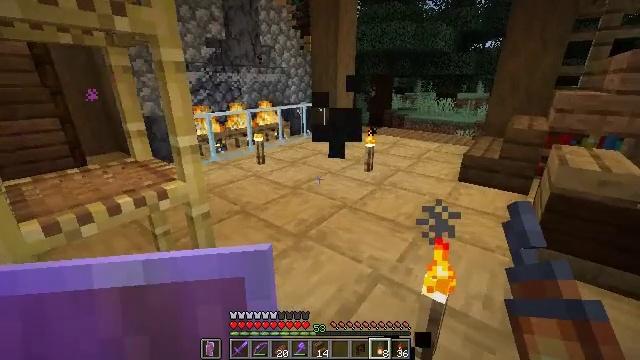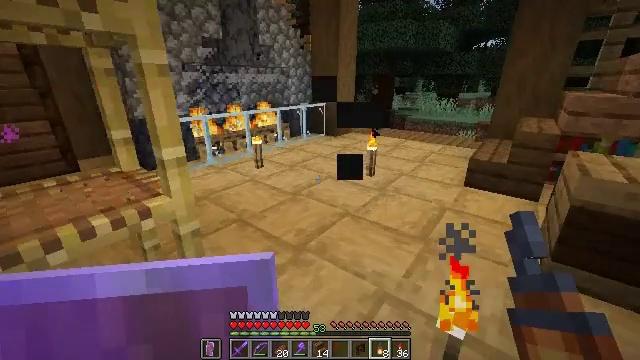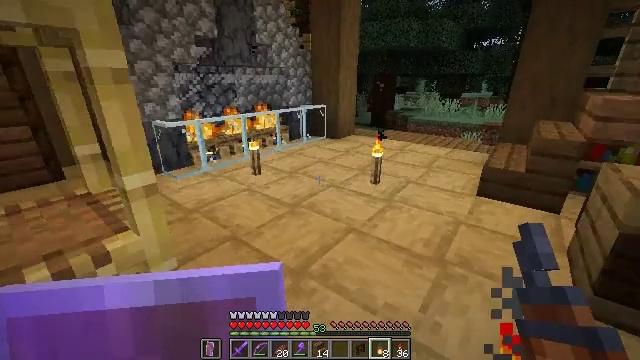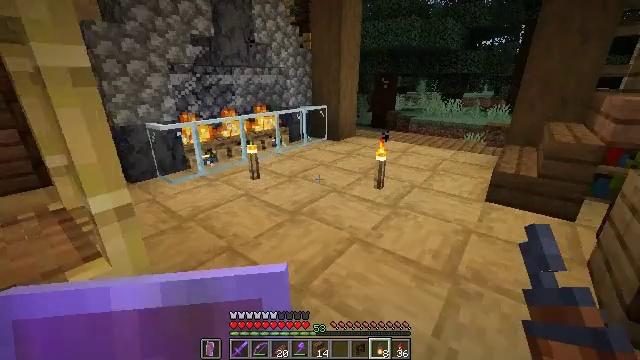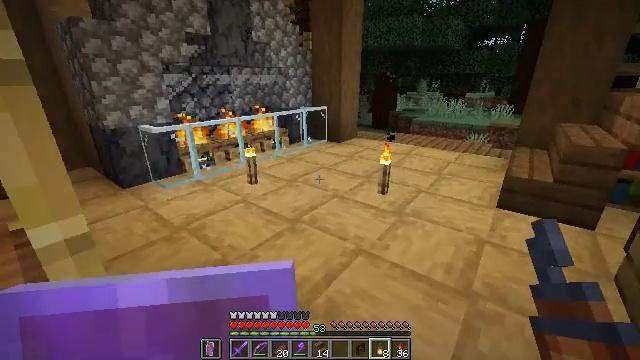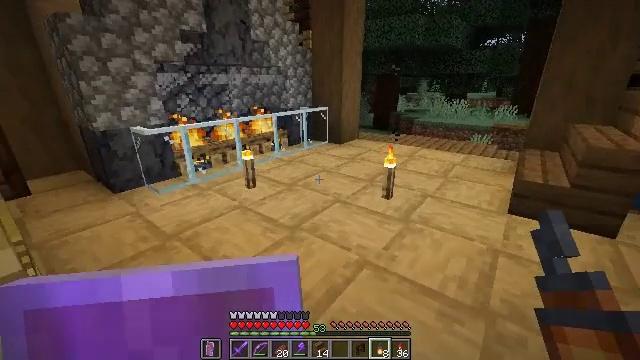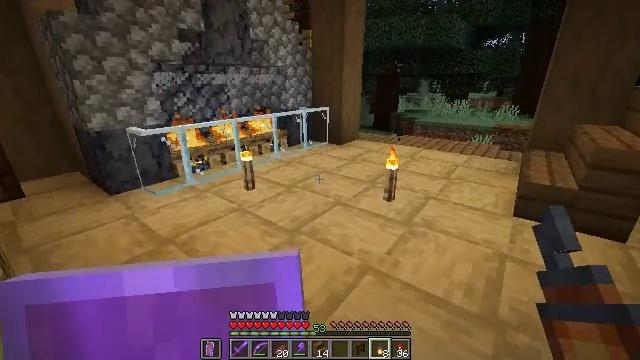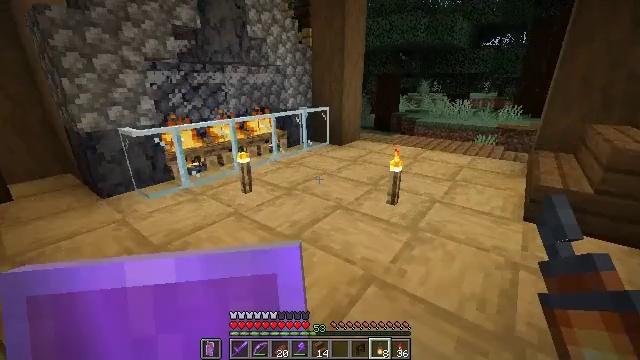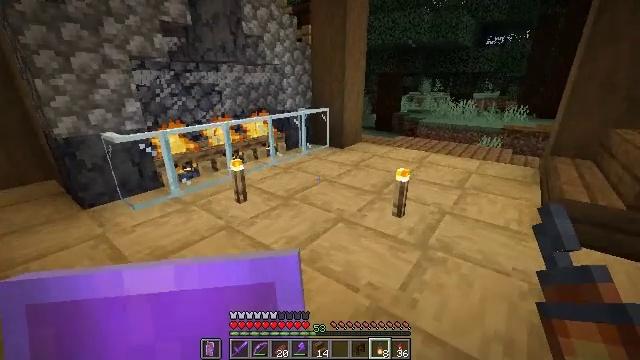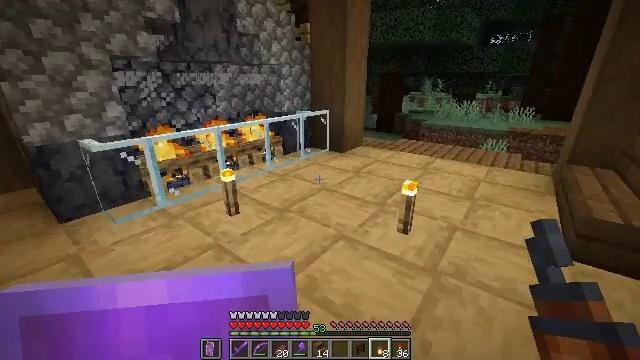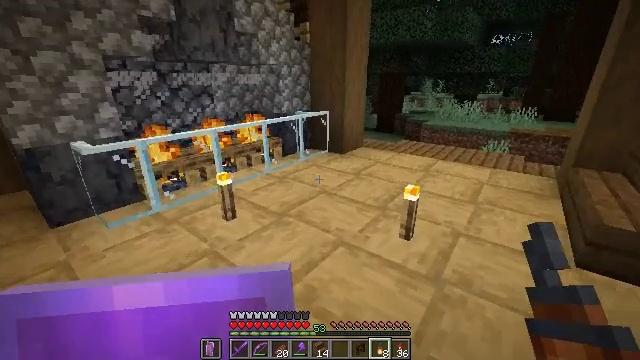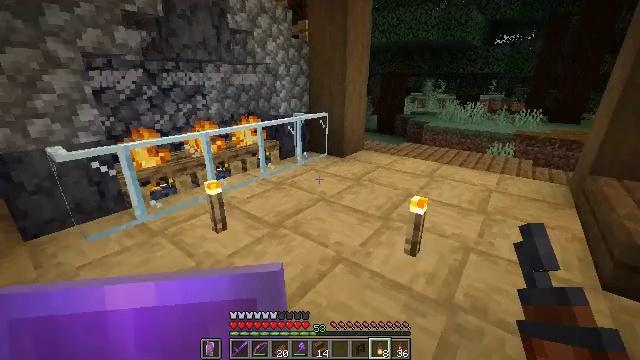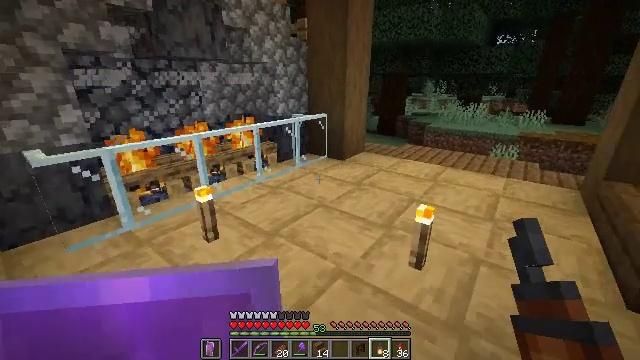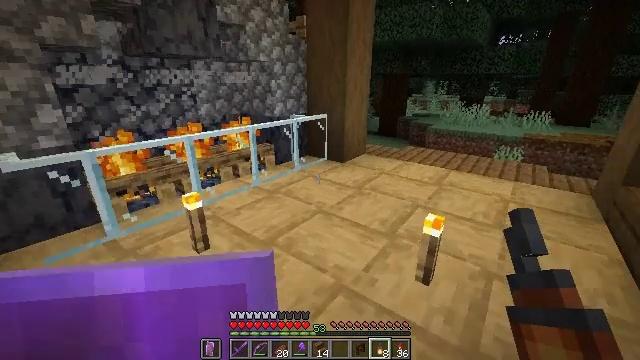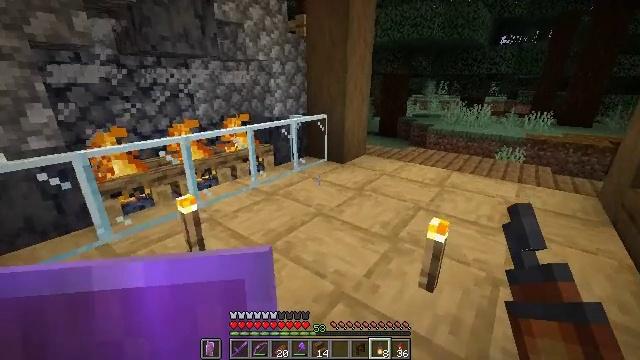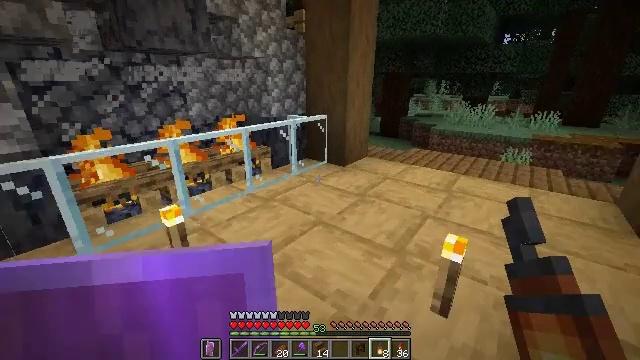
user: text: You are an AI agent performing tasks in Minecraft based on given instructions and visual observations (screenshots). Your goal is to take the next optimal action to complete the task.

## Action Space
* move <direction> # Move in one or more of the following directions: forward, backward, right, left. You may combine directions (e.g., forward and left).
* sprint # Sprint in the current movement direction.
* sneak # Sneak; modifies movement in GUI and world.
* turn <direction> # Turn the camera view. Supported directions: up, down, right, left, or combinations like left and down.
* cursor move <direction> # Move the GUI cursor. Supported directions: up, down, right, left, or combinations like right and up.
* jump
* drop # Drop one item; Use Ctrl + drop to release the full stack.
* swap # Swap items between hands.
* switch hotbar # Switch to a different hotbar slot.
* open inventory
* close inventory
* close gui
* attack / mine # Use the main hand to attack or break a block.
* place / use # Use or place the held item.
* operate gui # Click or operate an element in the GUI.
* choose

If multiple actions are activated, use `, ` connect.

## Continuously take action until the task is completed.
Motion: motion action
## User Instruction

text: Mine the campfire to collect it.
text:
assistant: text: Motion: move forward
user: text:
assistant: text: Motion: move forward
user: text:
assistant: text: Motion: move forward
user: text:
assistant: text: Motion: move forward
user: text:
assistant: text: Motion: move forward
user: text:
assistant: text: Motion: move forward
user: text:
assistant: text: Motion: move forward
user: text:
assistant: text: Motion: move forward
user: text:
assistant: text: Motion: move forward
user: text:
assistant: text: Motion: move forward
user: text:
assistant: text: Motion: move forward
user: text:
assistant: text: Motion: move forward
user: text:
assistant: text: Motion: move forward
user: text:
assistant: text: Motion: move forward
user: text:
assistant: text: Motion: move forward
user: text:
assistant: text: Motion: move forward
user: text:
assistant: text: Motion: move forward
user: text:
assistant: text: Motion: no_op
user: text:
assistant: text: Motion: no_op
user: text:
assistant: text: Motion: no_op
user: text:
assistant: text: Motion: no_op
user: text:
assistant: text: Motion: no_op
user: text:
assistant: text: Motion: no_op
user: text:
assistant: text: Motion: no_op
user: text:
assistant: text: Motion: no_op
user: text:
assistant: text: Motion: no_op
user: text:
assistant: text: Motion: no_op
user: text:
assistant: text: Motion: no_op
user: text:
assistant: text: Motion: no_op
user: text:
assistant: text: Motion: no_op